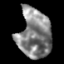
Tissue: skin
Cell type: Epithelial cells
Senescence score: 0.2607
Nuclear area (px): 1562
Mean DAPI intensity: 132.844